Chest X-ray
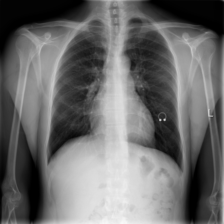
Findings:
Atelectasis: negative
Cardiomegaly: negative
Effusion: negative
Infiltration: positive
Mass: negative
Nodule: negative
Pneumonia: negative
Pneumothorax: negative
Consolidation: negative
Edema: negative
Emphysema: negative
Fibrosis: negative
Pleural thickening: negative
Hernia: negative